Question: im working on a game where, every "stage" id like to load an image that comes from a plist. This is my plist
'''
NSDictionary *config=[NSDictionary dictionaryWithContentsOfFile:[[NSBundle mainBundle]pathForResource:
@"Levels" ofType:@"plist"]];
NSDictionary *PicData = config[@"levels"];
NSString *images = [PicData objectForKey:@"playerIcon"];
'''
However, I am getting an error on the last line when run. Not exactly sure why since I am saying spritenode With image named Images which you get from the dictionary. Thank you, any help would be appreicated
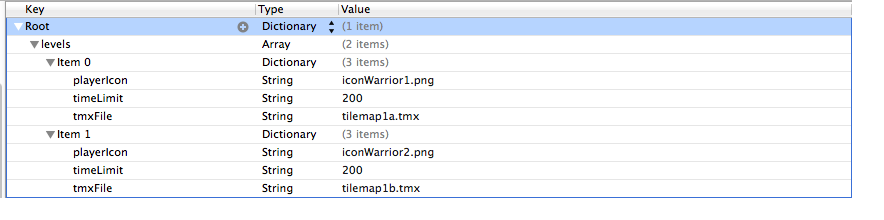
Answer: It seems you don't know how to dig into the proper part of the plist file.
'''
// Get the top-level dictionary
NSDictionary *config=[NSDictionary dictionaryWithContentsOfFile:[[NSBundle mainBundle]pathForResource:@"Levels" ofType:@"plist"]];
'''
Now you need to get the "levels" array:
'''
NSArray *levels = config[@"levels"];
'''
Now you need to know which level you want. Once you know the level, you can get the dictionary for that level:
'''
NSDictionary *levelData = levels[someLevelNumber];
'''
Now you can get the player icon:
'''
NSString *imageName = levleData[@"playerIcon"];
'''